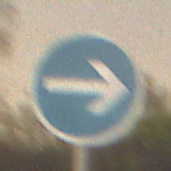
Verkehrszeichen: VorgeschriebeneFahrtrichtungHierRechts
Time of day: Night
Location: Outdoor (Nature)
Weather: Clear
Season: NotSpecified
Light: Natural